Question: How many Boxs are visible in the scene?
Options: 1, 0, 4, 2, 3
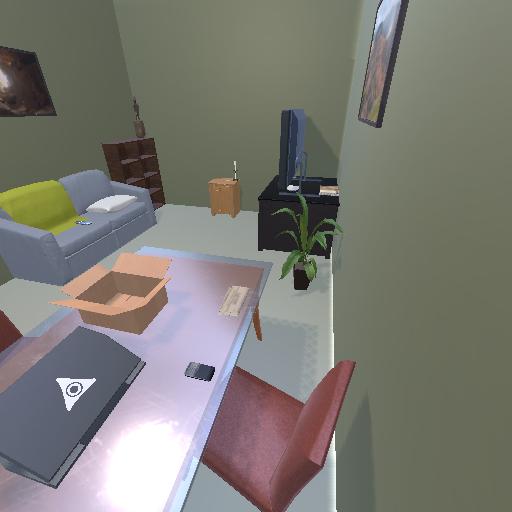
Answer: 1